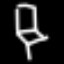
Label: chair